Interaction volume radius: 10 \u00c5
Interaction volume height: 15 \u00c5
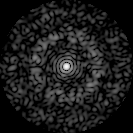
Disorder parameter: 0.8238